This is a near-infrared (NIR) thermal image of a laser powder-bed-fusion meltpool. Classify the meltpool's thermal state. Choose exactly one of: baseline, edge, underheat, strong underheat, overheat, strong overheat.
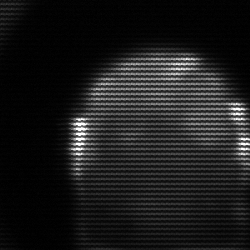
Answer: edge